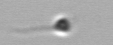
Label: flagellate